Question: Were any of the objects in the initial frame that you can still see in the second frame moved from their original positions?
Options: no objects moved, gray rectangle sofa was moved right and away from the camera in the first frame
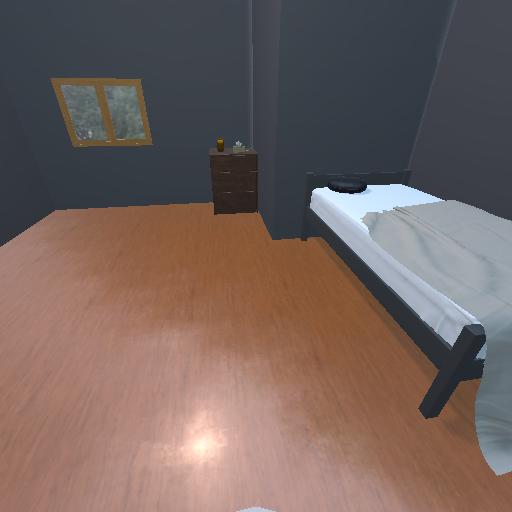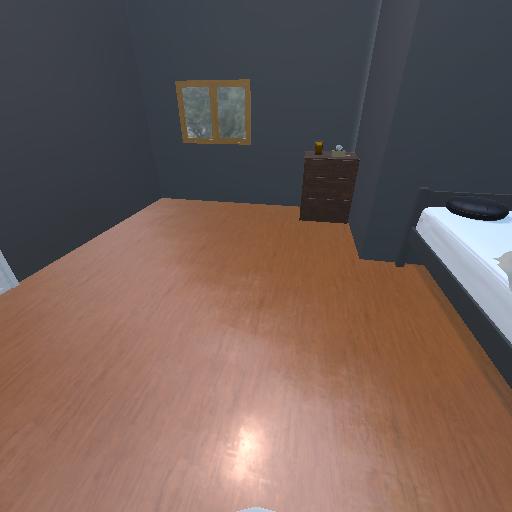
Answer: no objects moved